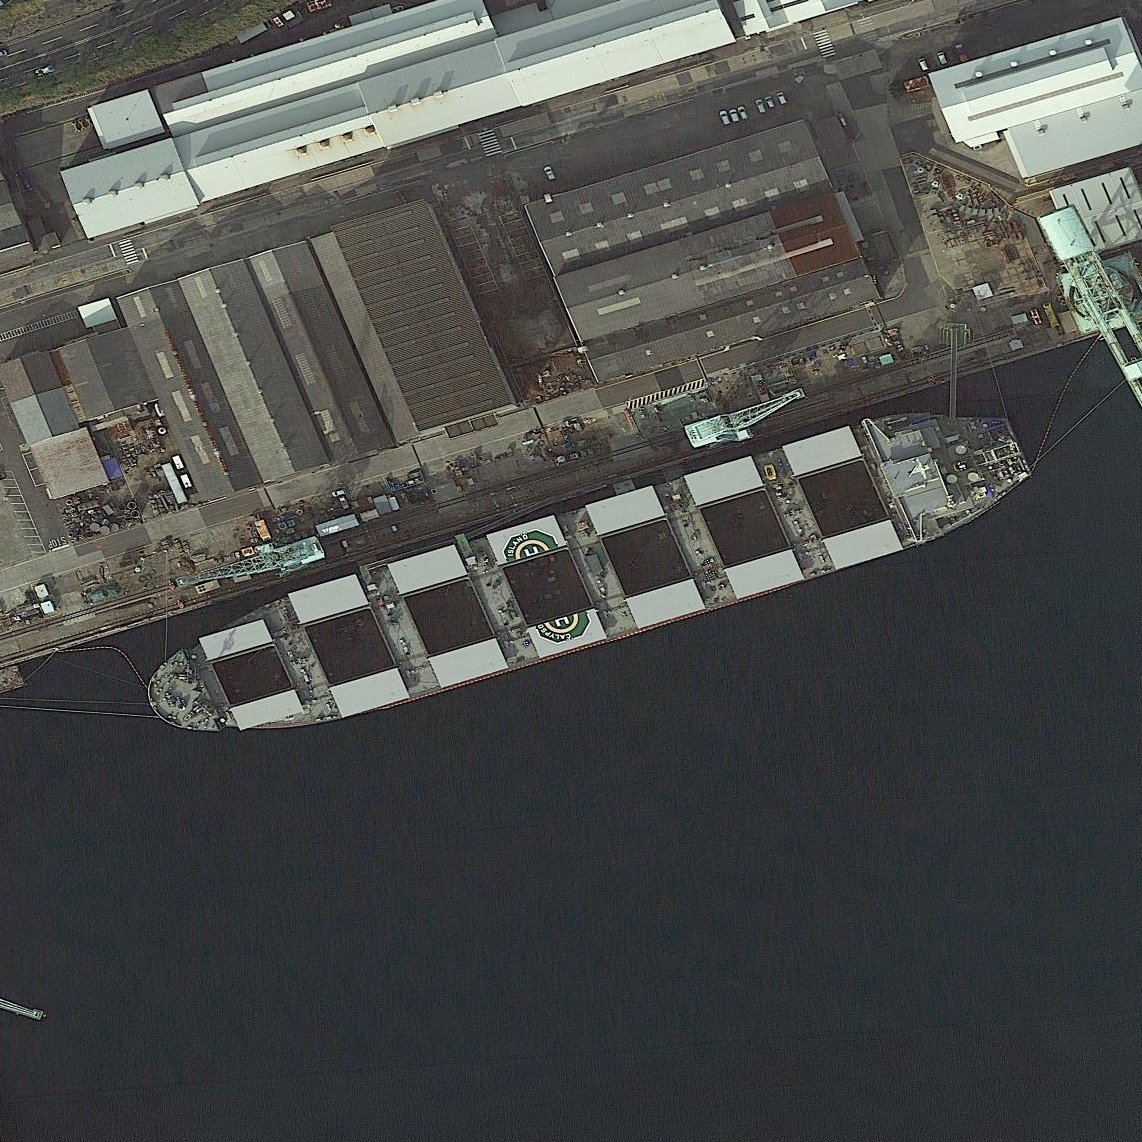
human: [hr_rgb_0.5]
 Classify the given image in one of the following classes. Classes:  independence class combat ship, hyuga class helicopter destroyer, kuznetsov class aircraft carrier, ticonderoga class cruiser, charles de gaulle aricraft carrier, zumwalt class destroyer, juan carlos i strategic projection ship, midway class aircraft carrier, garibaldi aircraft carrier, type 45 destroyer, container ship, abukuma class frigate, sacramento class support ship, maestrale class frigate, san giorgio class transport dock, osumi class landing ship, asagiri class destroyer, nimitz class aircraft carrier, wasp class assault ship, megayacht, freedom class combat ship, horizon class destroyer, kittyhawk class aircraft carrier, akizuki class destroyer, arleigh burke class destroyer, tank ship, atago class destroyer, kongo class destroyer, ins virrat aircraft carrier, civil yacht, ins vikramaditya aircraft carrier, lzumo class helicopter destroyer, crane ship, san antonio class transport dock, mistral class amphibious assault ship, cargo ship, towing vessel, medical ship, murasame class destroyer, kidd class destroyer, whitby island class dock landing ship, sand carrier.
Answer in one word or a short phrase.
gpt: Cargo ship